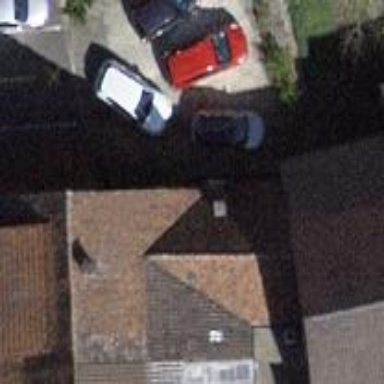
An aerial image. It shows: Building with tile roof.